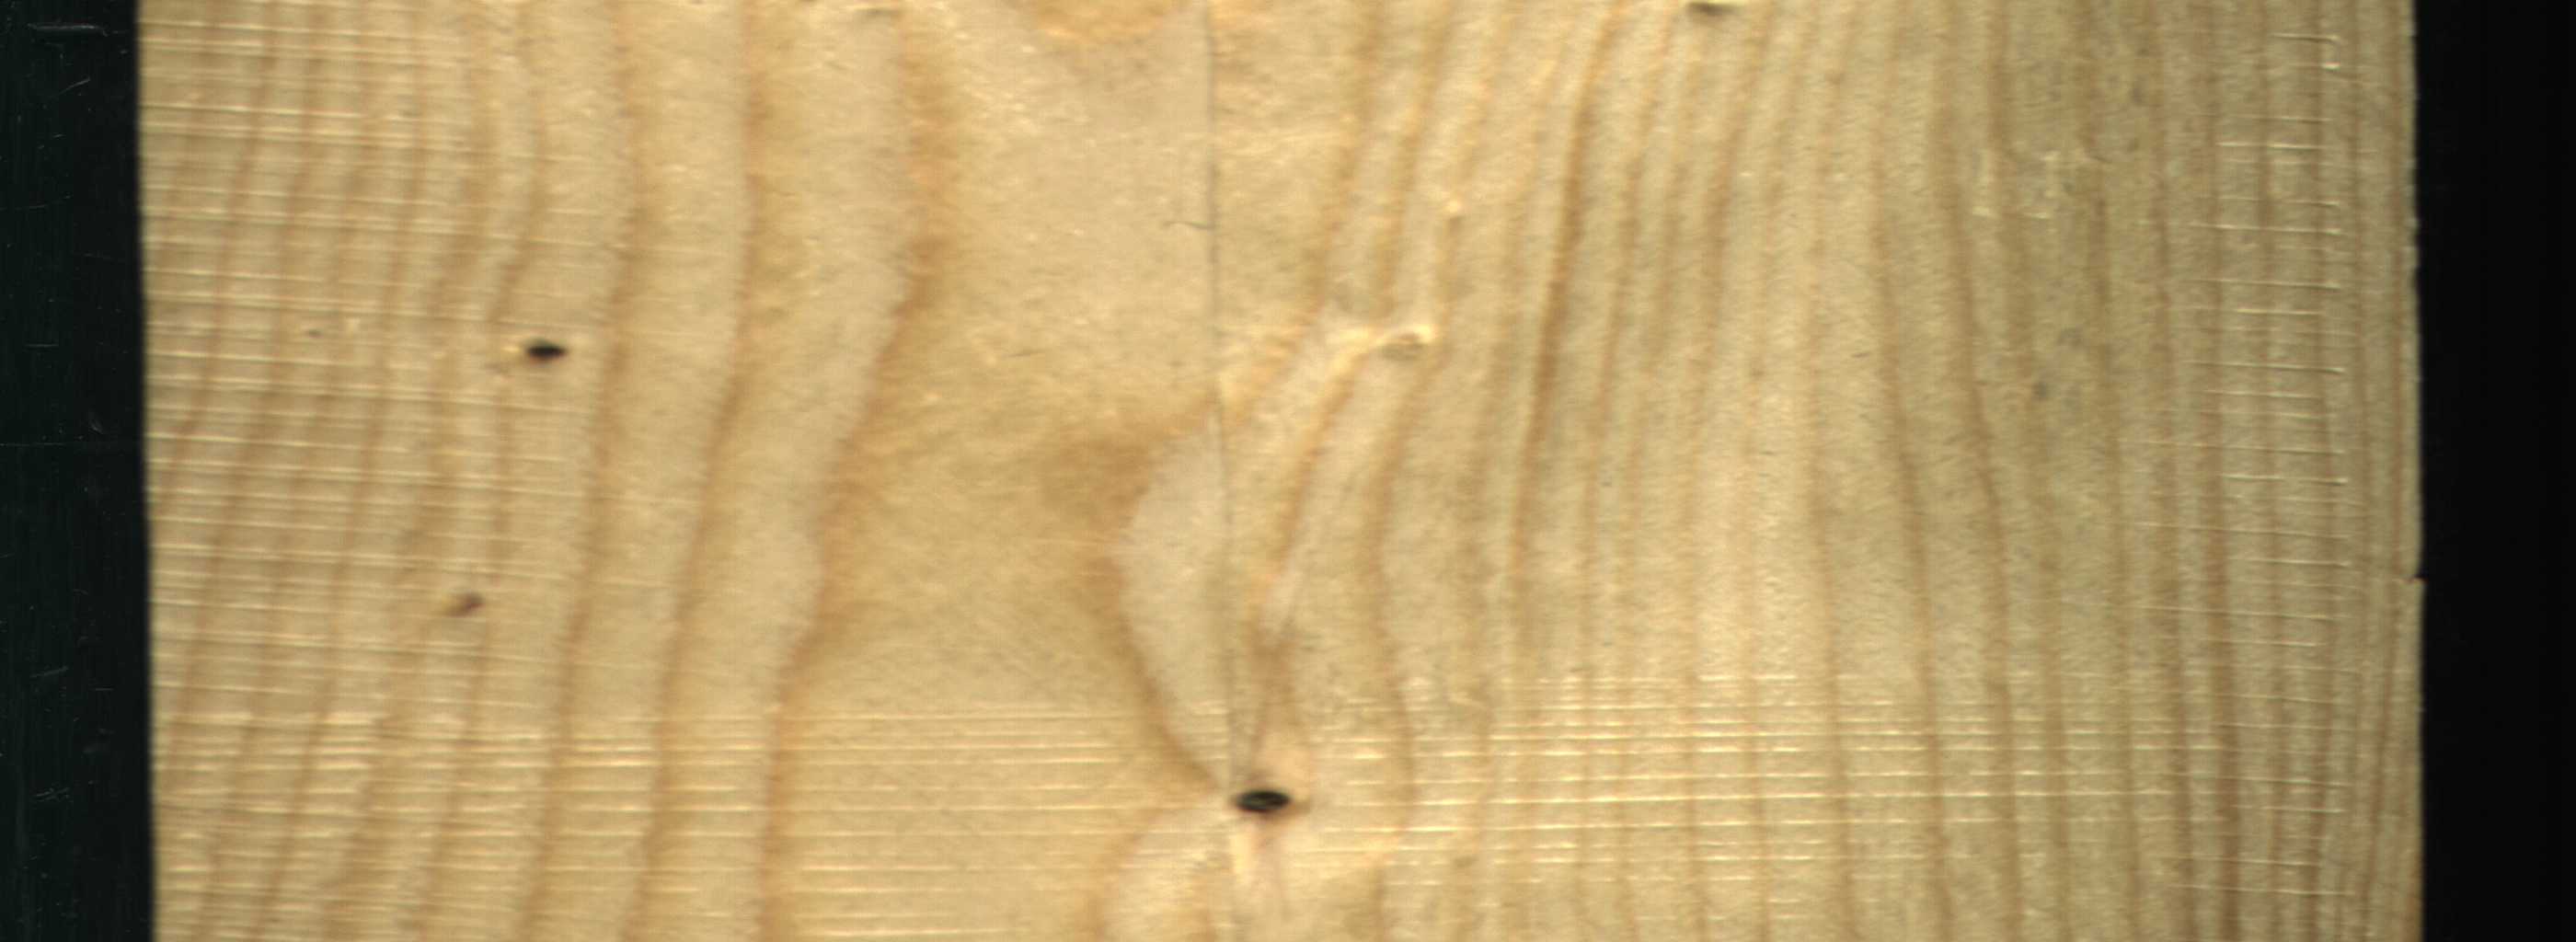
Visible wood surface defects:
Dead_Knot
Dead_Knot